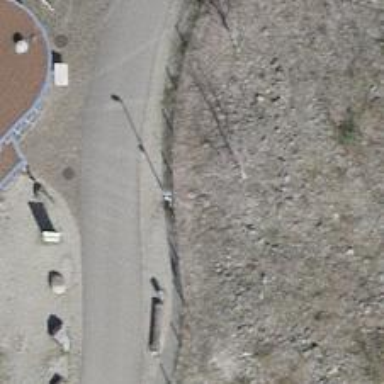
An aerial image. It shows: Brown bench.